Interaction volume radius: 10 \u00c5
Interaction volume height: 35 \u00c5
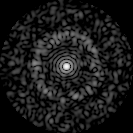
Disorder parameter: 0.8269